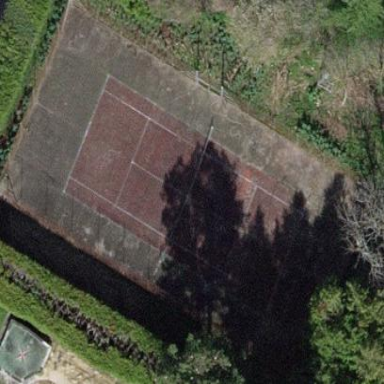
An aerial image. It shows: Tennis court on the leisure land pitch.